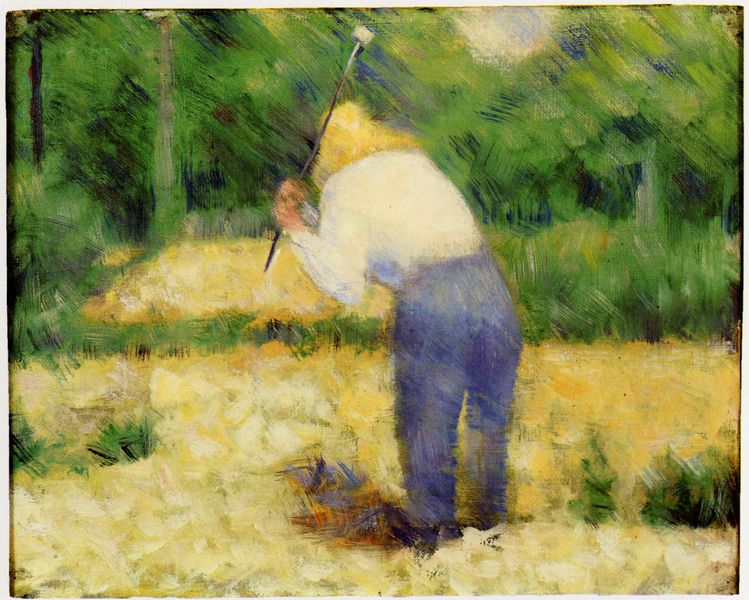
Titel: Casseur de pierres
Künstler: Georges Pierre Seurat
Institution: Privatsammlung
Schlagwörter: baum, blau, dunkel, fuß, hand, kopf, körper, mann, schatten, weiß, bäume, gelb, grün, impressionismus, landschaft, ocker, bewegung, braun, frau, hell, hut, kleider, licht, rücken, schwarz, stroh, gras, rasen, wiese, blond, hemd, hose, kappe, mütze, arm, arme, halten, kleidung, mensch, ärmel, hände, öl, feld, felder, gräser, natur, vieh, weide, busch, büsche, sonne, futter, haare, person, schulter, schultern, wald, arbeit, bauern, stock, beine, kopfbedeckung, bein, füße, hintern, divisionismus, schuhe, stab, moderne, acker, arbeiten, ernte, getreide, heu, hitze, hecke, linien, hof, arbeiter, blue, hands, hat, men, oil, white, green, modern, painting, woman, yellow, spielen, strohhut, jeans, sport, flowers, oil painting, hinterkopf, bauer, impression, hacken, bücken, feldarbeiter, rückenfigur, schuh, flora, schläger, verschwommen, wood, verwischt, man, sky, tree, schwingen, field, landscape, peasant, fauna, richtung, trees, ackerbau, landwirtschaft, gebückt, seurat, grass, light, garden, plants, impressionism, post-impressionism, shadow, schlagen, french, hacke, golf, abstract, outside, renoir, arms, postimpressionismus, pointillism, pants, landwirt, motion, stroke, farm, farmer, impressionist, brush, brushstrokes, figure, outdoors, fields, rough, shading, contemporary, impressionistic, work, working, bestellen, blurred, blurry, trousers, worker, stick, shirt, scythe, pinselauftrag, tool, hay, blonde, gardening, woods, agriculture, arbeite, blurr, bunker, chipper, club, concentration, driving range, fieldwork, golf club, golfer, golfschläger, hacker, haöten, hoe, impresionistic, leasure, open-air, paint strokes, pissarro, rear view, ruff, sgolf, sketch\, straw hat, stuck, swing, swoosh, yellow hat